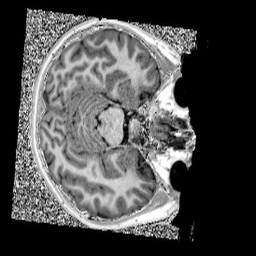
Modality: UNIT1
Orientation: axial
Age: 13
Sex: female
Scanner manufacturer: siemens
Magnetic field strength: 3 T
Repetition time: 4 s
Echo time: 0.00299 s